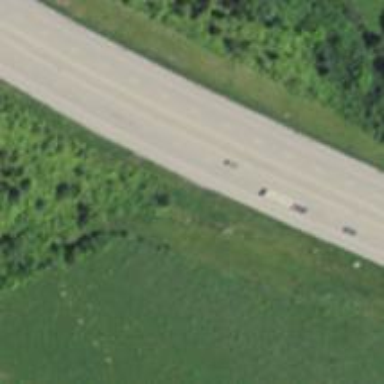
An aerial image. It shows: Trunk highway.